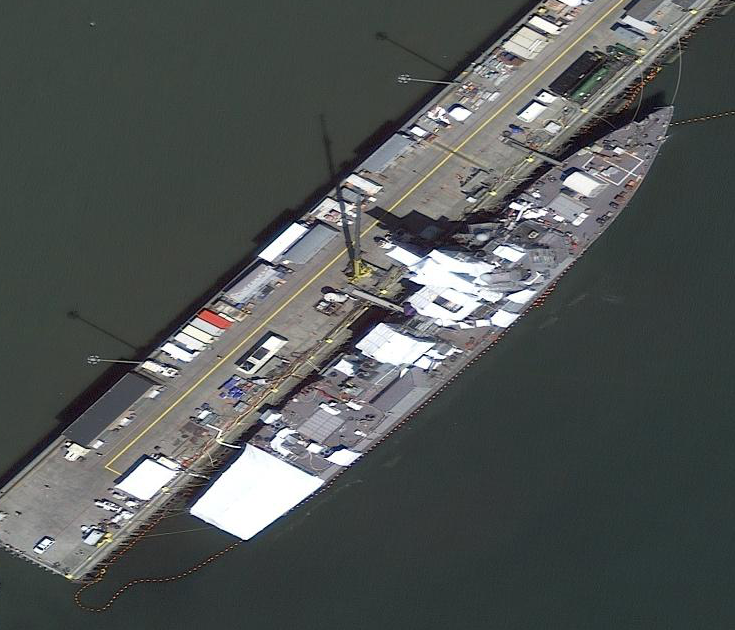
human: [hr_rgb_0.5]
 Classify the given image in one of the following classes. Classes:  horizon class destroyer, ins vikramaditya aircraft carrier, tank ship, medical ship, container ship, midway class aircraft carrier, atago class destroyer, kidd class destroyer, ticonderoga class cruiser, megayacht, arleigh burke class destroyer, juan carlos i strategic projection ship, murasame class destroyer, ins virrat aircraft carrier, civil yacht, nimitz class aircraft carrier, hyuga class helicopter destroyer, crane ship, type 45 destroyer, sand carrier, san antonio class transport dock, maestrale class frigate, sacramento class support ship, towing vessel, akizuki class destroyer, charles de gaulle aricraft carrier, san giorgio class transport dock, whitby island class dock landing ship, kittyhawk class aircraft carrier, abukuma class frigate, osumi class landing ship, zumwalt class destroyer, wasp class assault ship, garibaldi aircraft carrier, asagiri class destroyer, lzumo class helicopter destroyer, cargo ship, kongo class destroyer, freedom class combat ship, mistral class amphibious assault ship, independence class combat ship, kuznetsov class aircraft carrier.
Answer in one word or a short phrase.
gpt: Arleigh Burke class destroyer